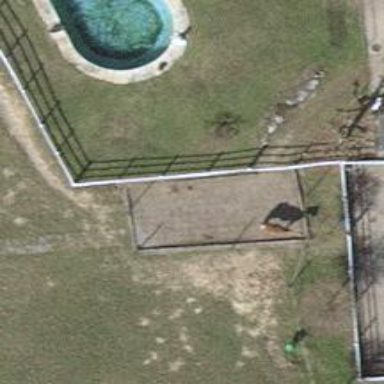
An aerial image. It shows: Fence.